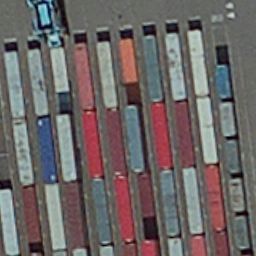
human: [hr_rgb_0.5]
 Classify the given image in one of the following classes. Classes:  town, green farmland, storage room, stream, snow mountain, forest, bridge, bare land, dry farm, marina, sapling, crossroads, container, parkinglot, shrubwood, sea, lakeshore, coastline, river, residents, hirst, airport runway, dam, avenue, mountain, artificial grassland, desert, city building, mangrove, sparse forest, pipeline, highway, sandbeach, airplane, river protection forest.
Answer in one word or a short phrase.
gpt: container